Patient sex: M
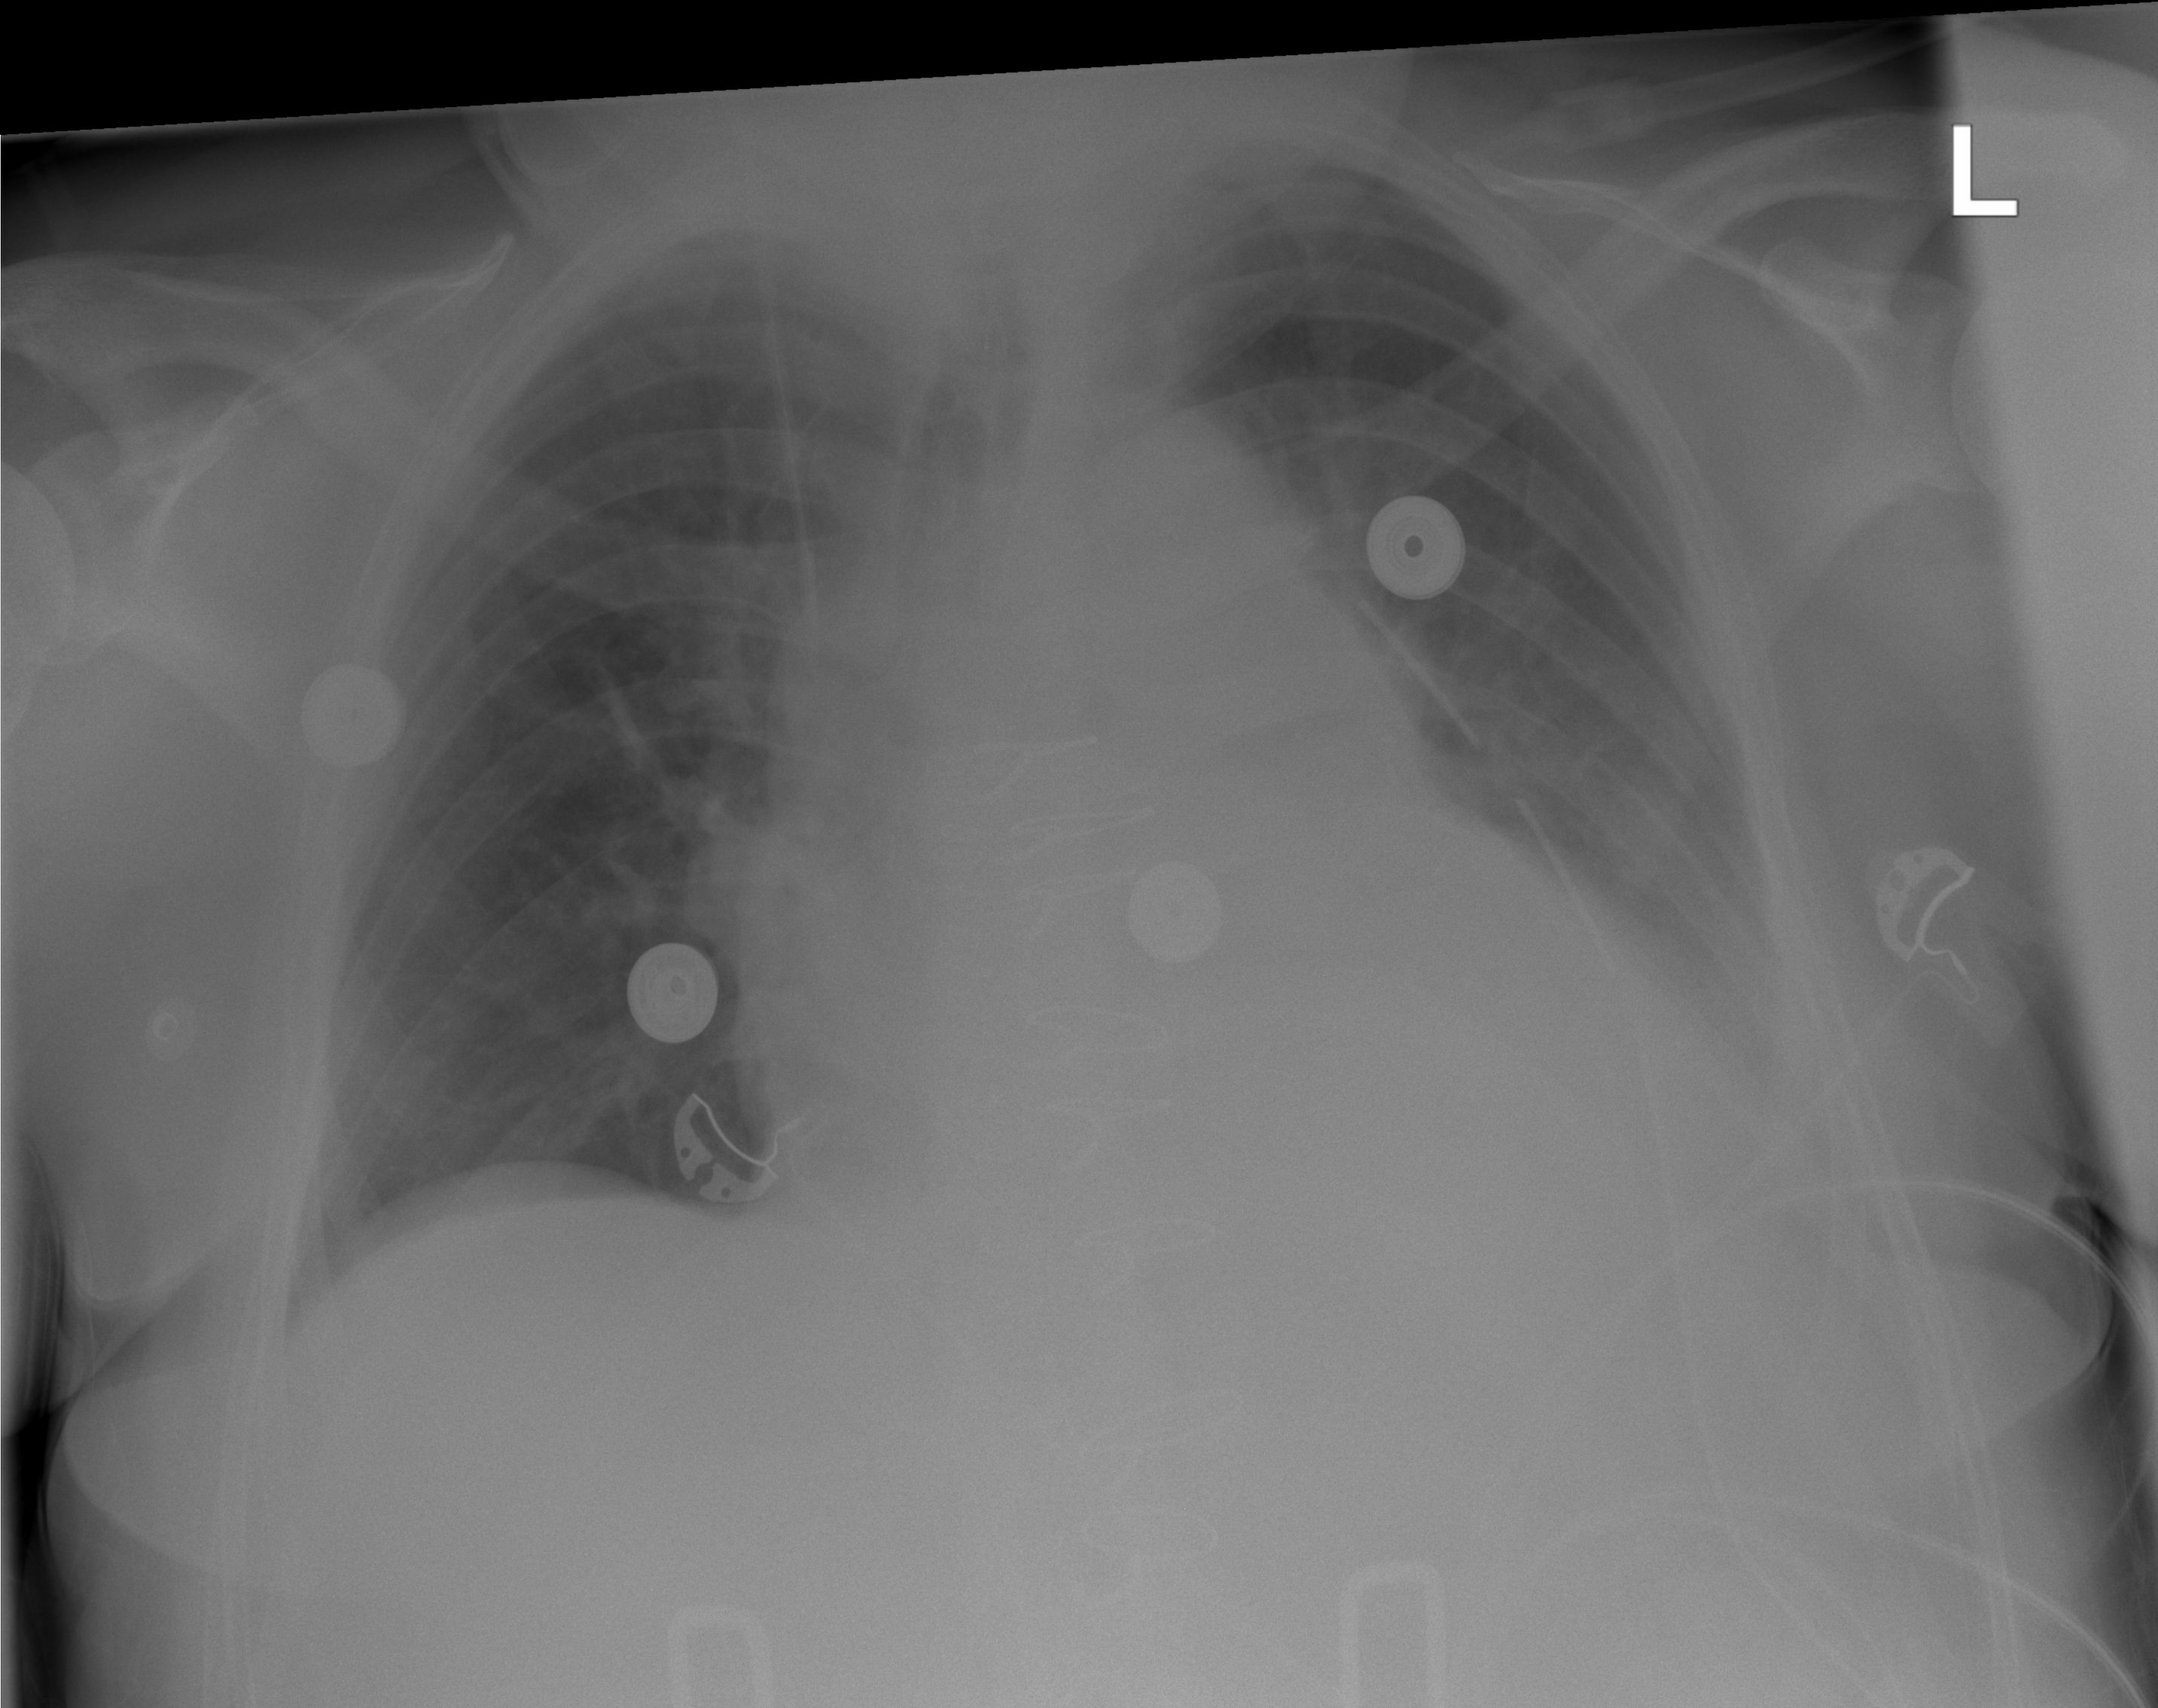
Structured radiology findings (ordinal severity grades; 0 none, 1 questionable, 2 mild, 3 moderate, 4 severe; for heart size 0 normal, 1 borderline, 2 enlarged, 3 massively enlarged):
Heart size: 3
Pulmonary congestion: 0
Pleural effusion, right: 0
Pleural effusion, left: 2
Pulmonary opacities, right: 0
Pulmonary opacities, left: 0
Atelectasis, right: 0
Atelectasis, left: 0